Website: walmart
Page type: cart
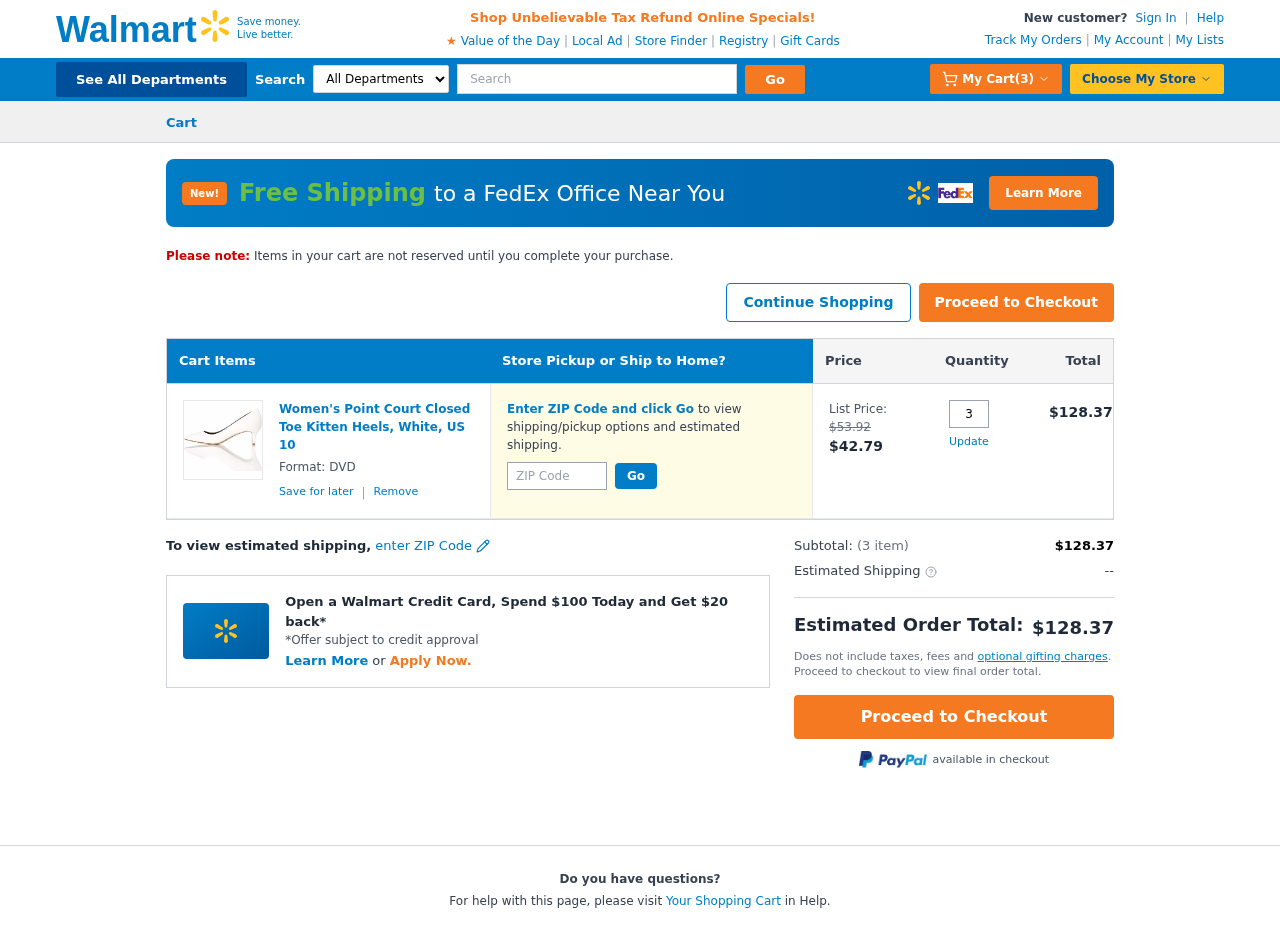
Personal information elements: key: PII_POSTCODE
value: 78332
Product elements: key: PRODUCT1_NAME
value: Women's Point Court Closed Toe Kitten Heels, White, US 10
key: PRODUCT1_PRICE
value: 42.79
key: PRODUCT1_QUANTITY
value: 3
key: PRODUCT1_ORIGINAL_PRICE
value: $53.92
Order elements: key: ORDER_NUM_ITEMS
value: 3
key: ORDER_SUBTOTAL
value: $128.37
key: ORDER_TOTAL
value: $128.37
Search elements: key: HEADER_SEARCH
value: Search